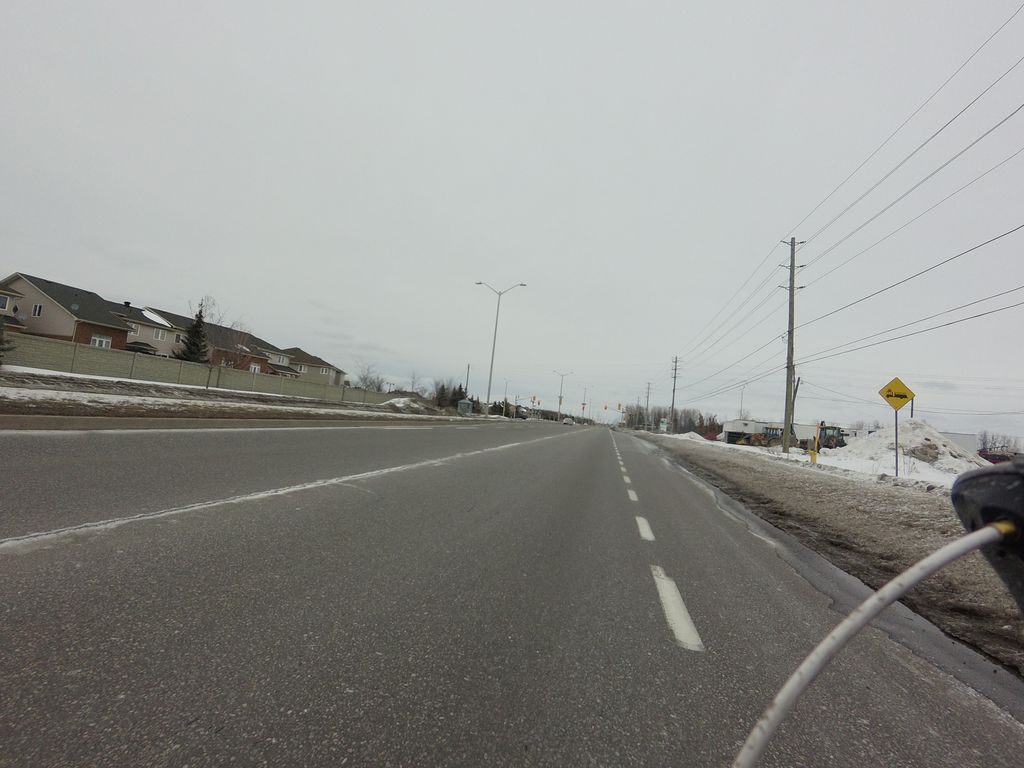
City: ottawa-gatineau